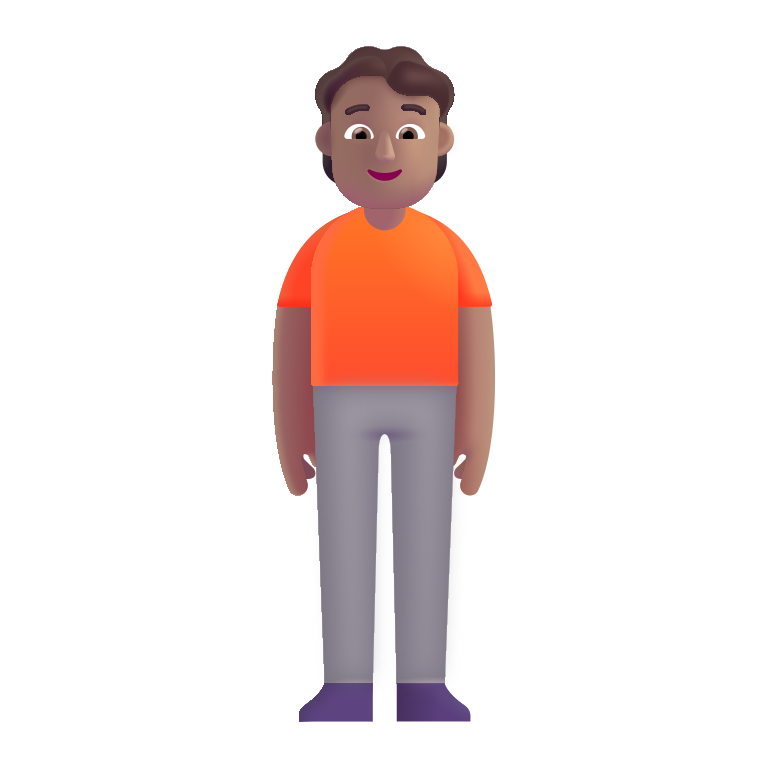
person standing color